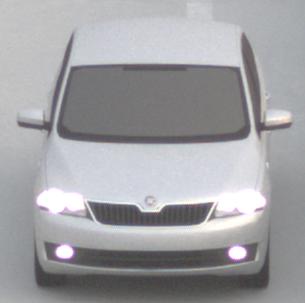
Make: Skoda
Model: Rapid
Detailed model: Rapid 1.2 Active Limousine
Model produced from: 2012/10
Model produced until: 2015/04
Doors: 5
Color: white
Road condition: dry road
Daytime: sunrise or sunset
Contrast: low contrast